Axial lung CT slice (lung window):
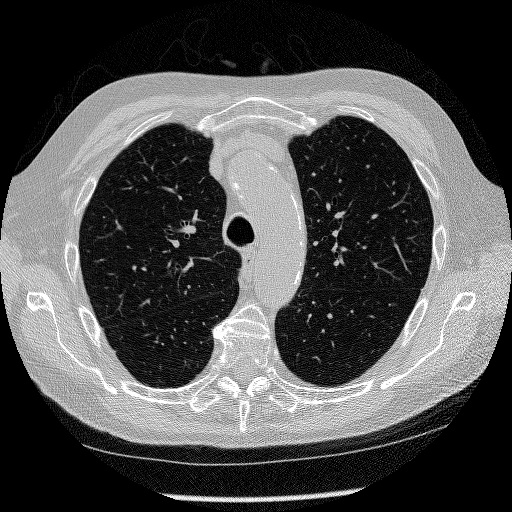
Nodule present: no